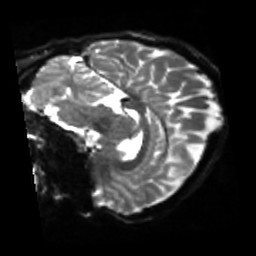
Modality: sbref
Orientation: sagittal
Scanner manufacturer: siemens
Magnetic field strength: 3 T
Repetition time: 4 s
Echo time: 0.0594 s